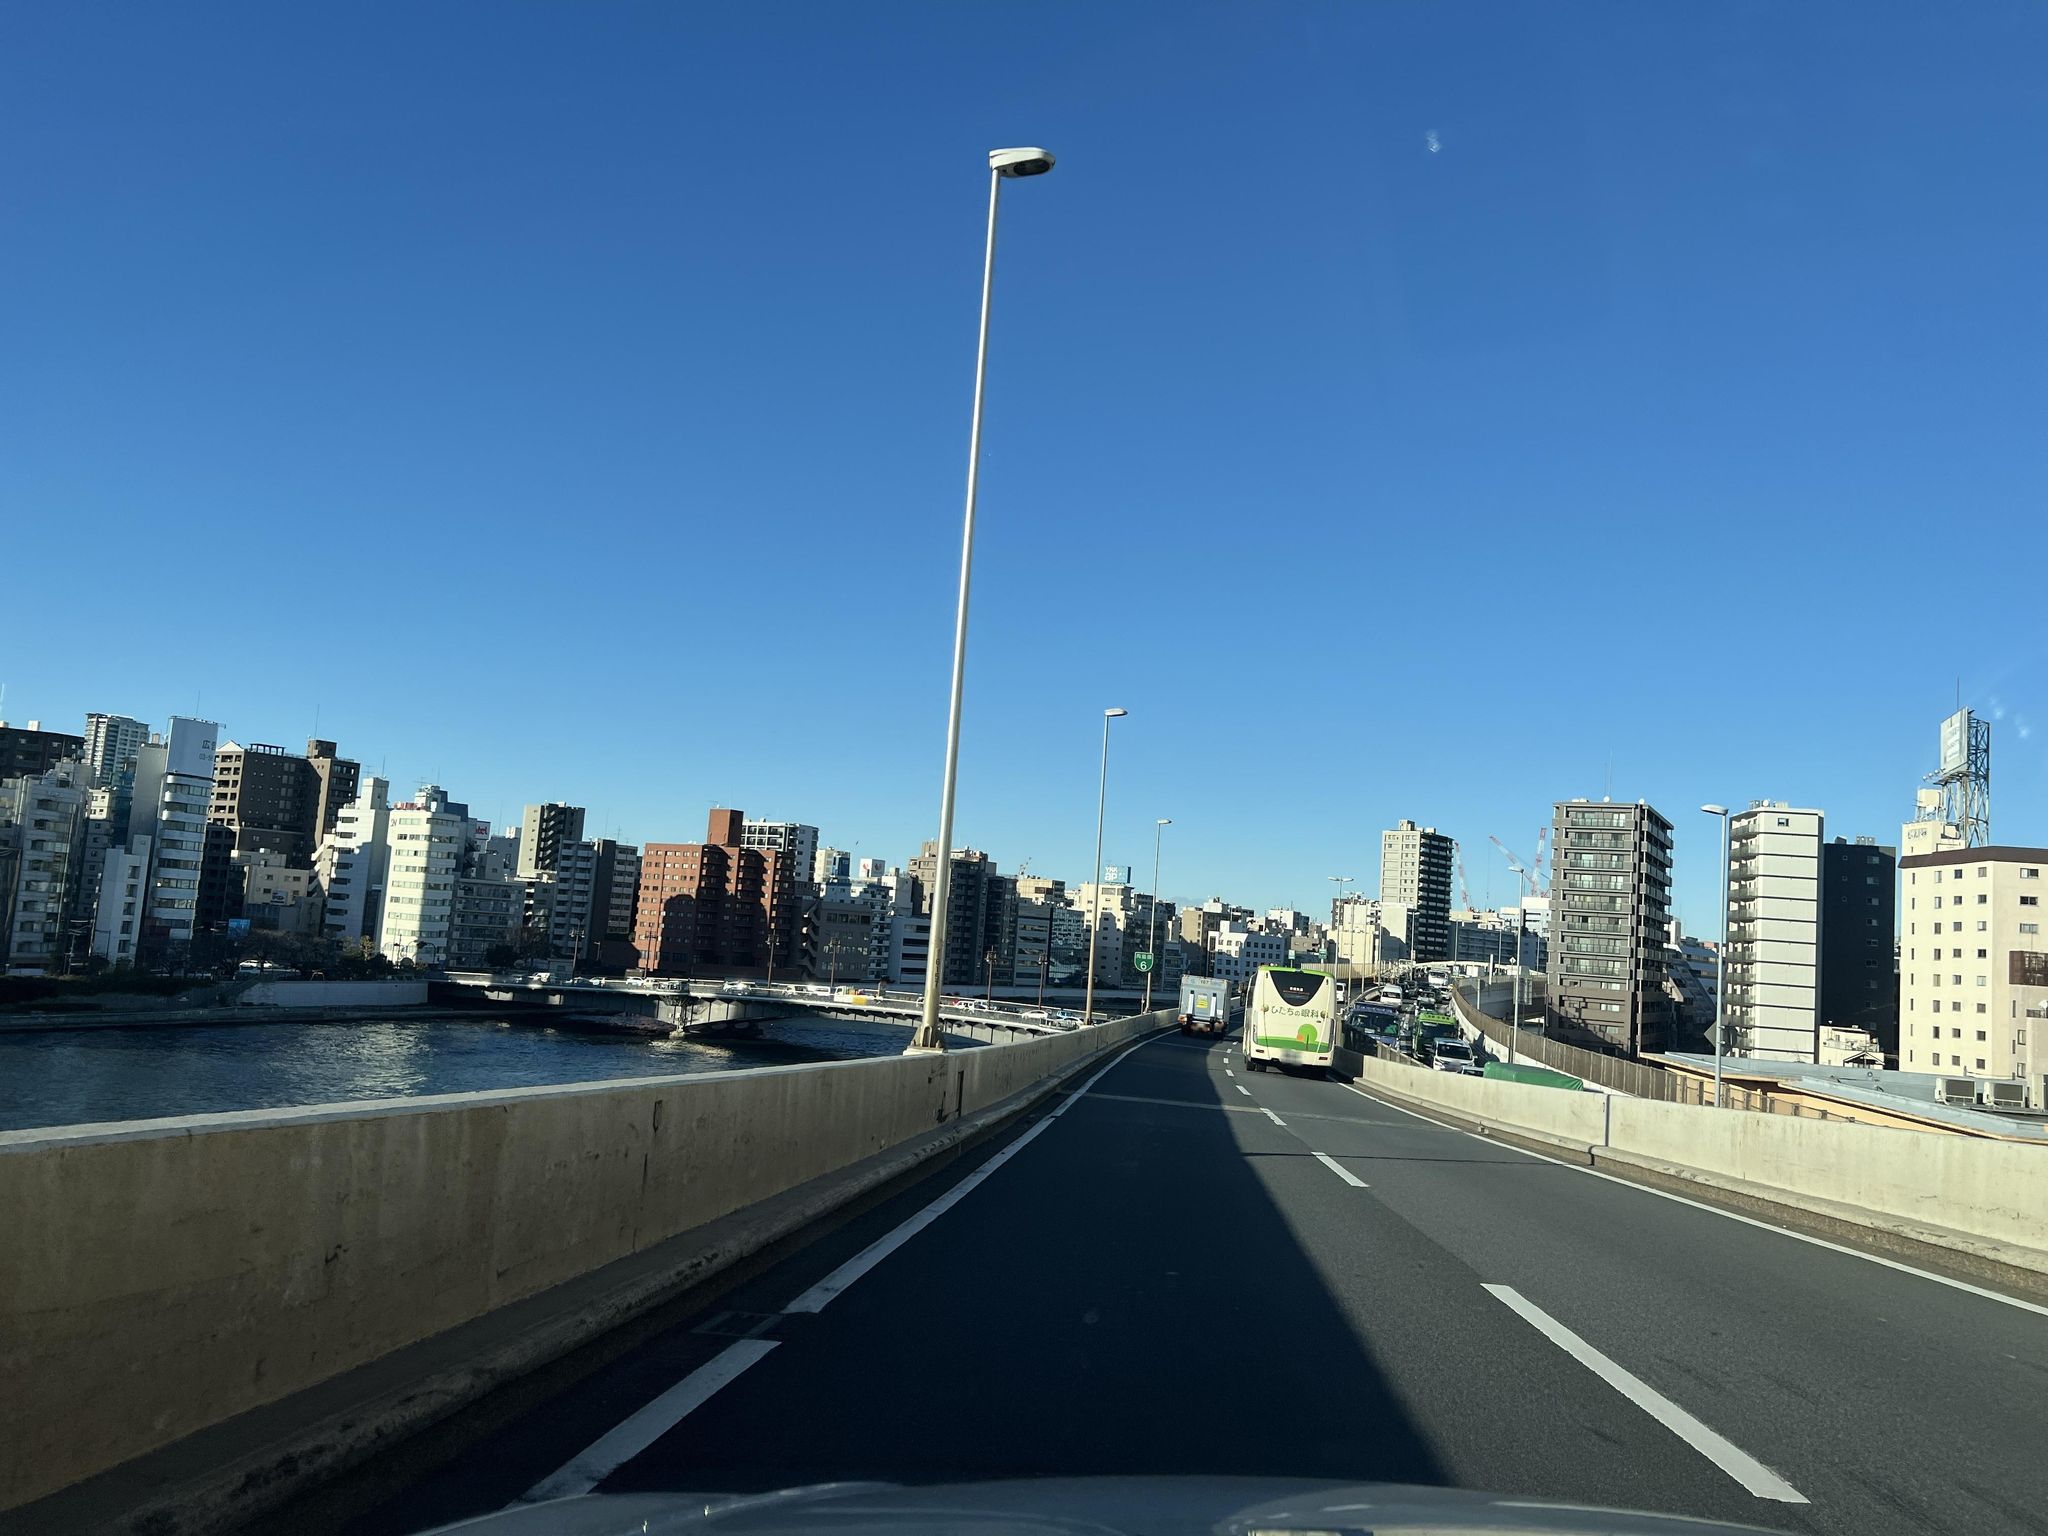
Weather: clear
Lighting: day
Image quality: good
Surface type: driving surface
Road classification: footway, steps, residential
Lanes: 2
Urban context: urban centre
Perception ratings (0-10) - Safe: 1.88, Lively: 5.17, Beautiful: 4.72, Boring: 5.6, Depressing: 7.88, Wealthy: 3.28